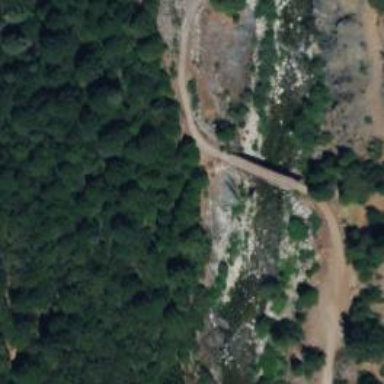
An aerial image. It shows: Track road going over bridge with grade1 tracktype.